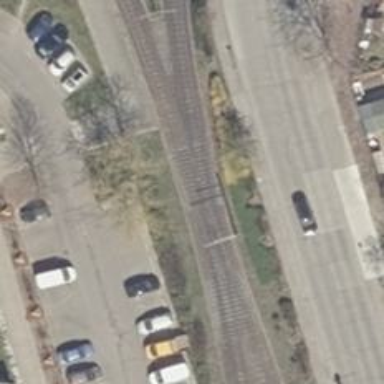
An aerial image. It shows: Tramway with electrified contact lines.